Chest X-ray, PA view. Patient: 31 years old, sex M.
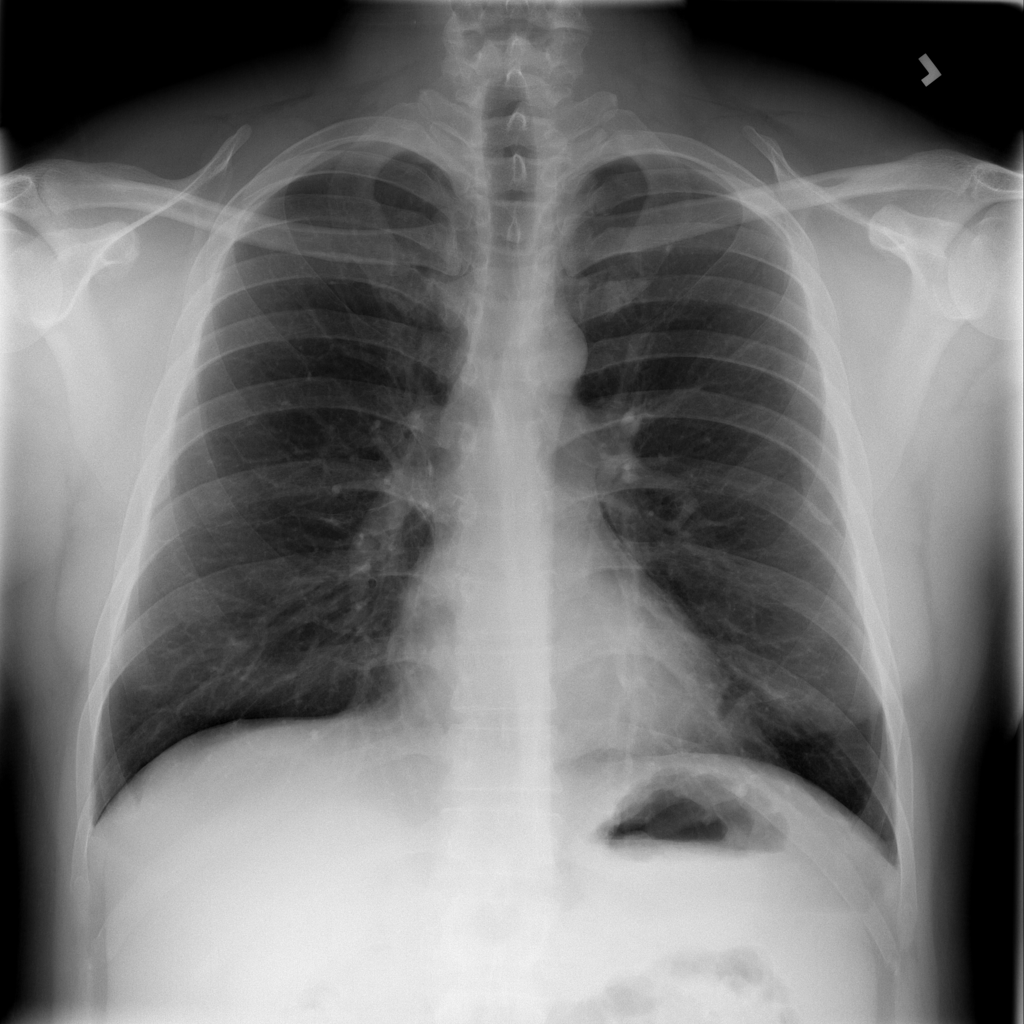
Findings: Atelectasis